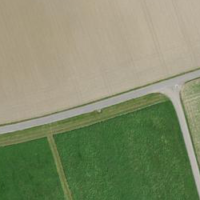
EUNIS habitat code: 52
Species observed at this site:
Vicia sepium